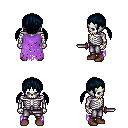
a pixel art fantasy rpg character, male body template, skeleton, maroon tattered cape, metal pants, raven twin-tailed hairstyle, brown shoes, dagger, four views (front, back, left, right), 2x2 character sprite sheet, small pixel art, hard edges, no anti-aliasing